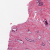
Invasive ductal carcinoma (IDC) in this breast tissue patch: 1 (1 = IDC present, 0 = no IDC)